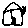
Label: house